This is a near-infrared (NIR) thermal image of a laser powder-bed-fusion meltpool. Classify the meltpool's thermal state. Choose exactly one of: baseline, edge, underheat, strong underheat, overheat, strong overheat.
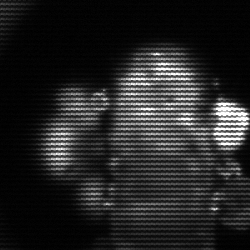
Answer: strong underheat